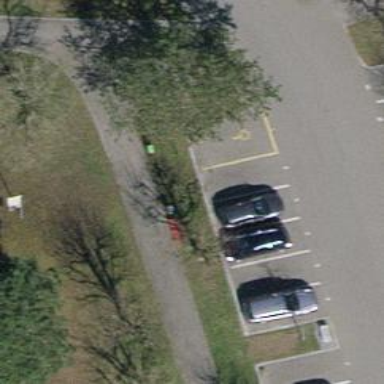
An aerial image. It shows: Bench.